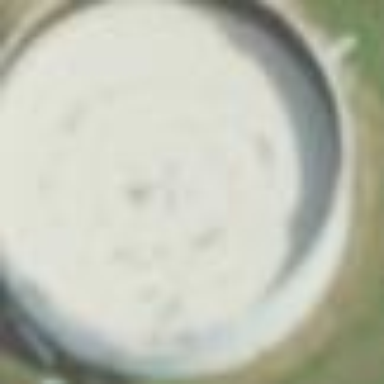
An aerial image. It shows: Storage tank that is man-made.